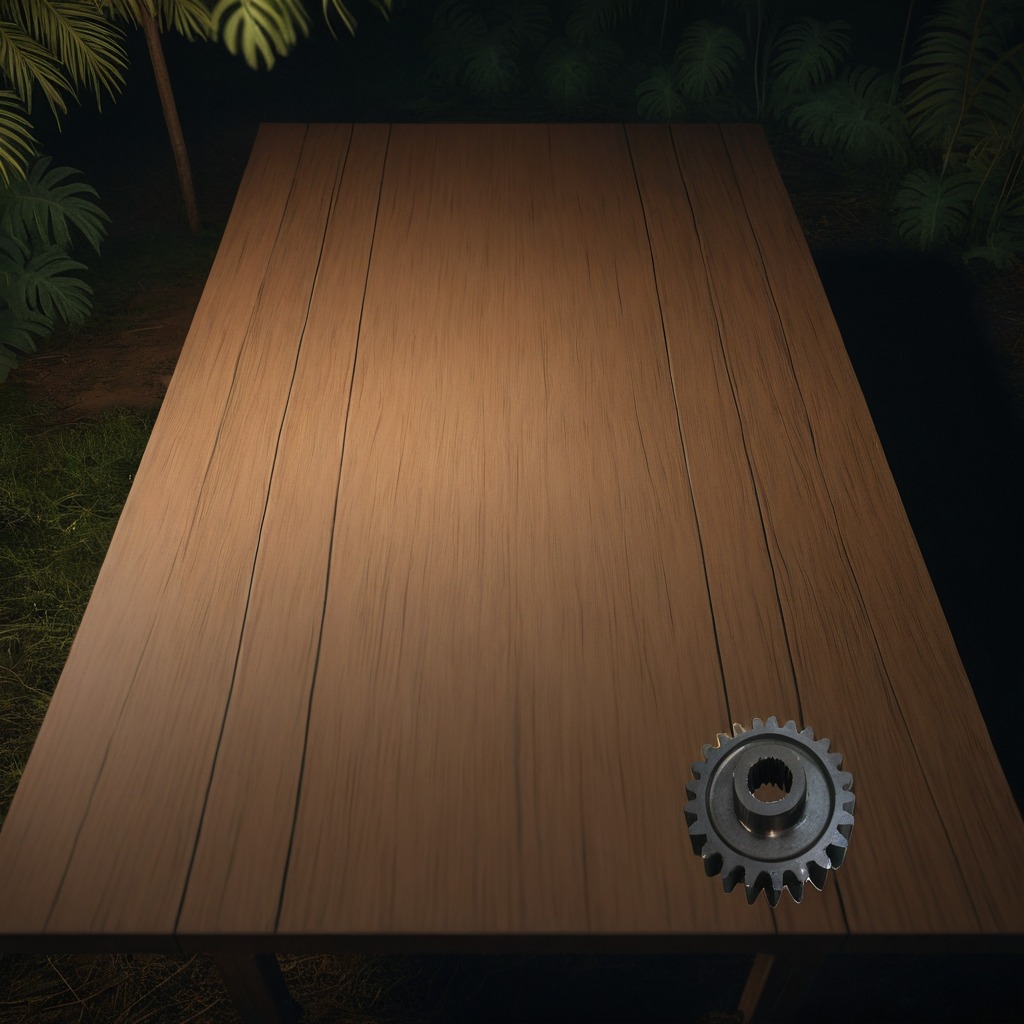
A steel gear with teeth lies on a wooden table inside a jungle field workshop tent at night dim ambient light soft shadows worn but